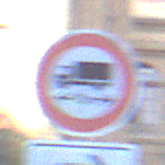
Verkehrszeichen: TatsaechlicheLaenge
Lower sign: RichtungsangabeDurchPfeile5
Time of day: SunriseSunset
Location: Outdoor (Urban)
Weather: PartlyCloudy
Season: NotSpecified
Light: Natural